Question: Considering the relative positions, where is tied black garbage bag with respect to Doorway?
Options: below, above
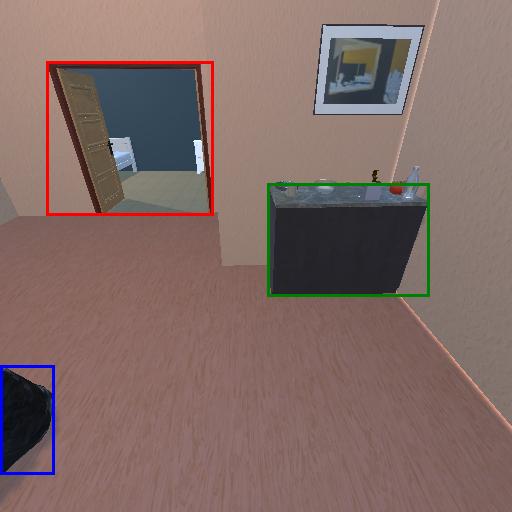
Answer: below